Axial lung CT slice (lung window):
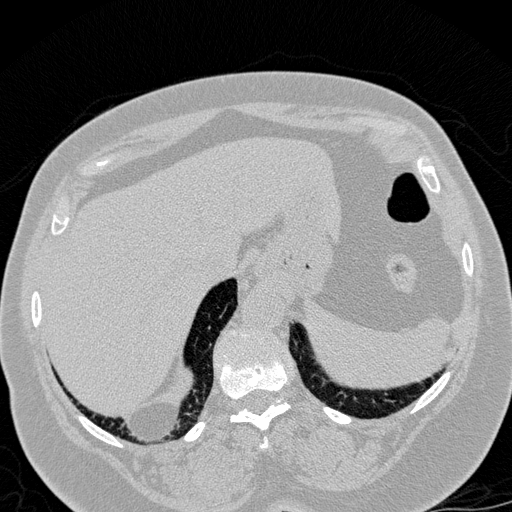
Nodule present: no